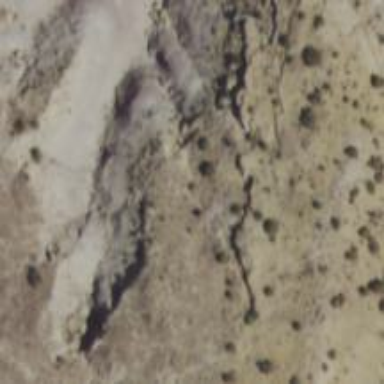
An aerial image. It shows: Natural cliff.